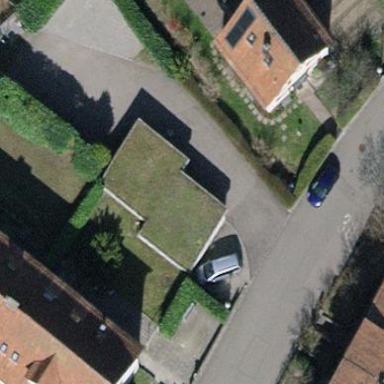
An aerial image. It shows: Group of garages.